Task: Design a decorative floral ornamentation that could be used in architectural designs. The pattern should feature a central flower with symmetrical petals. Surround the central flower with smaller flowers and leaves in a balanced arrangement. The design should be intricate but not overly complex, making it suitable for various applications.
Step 649:
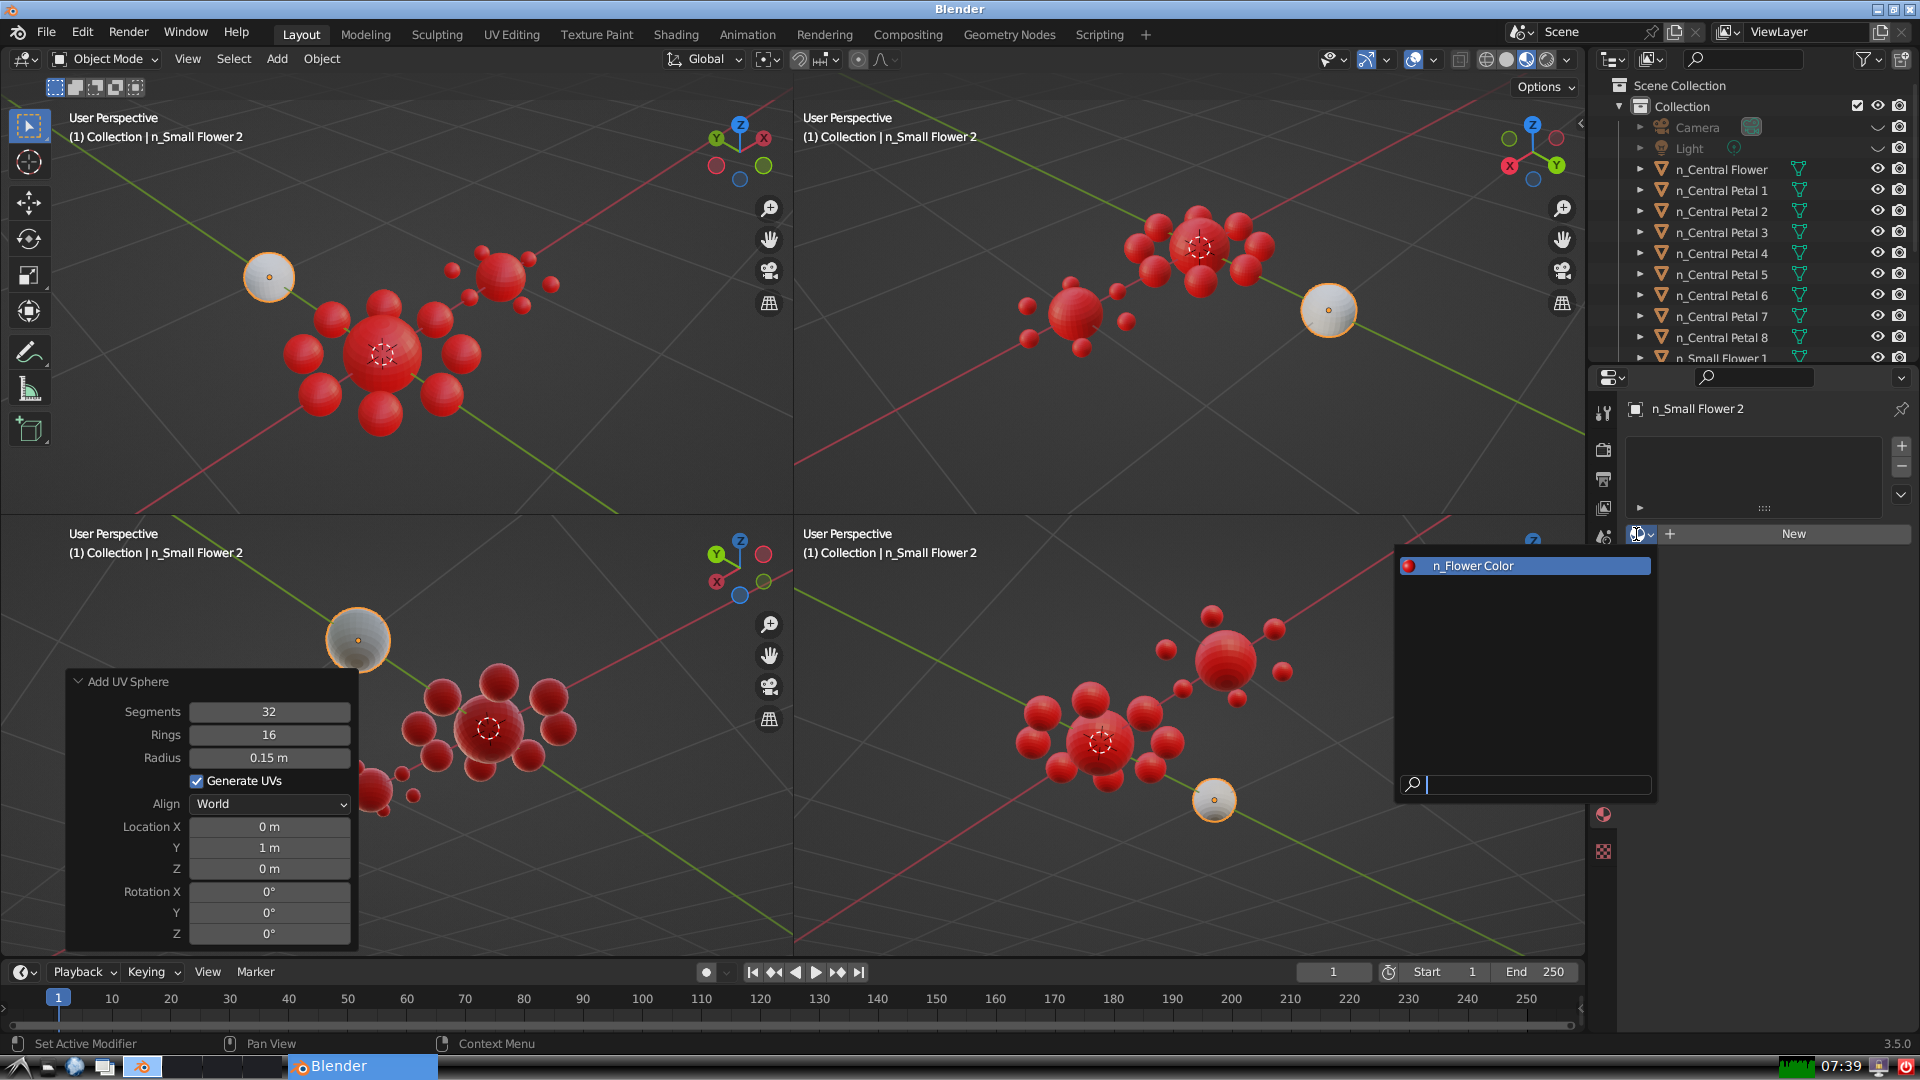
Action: input_text: n_Flower Color